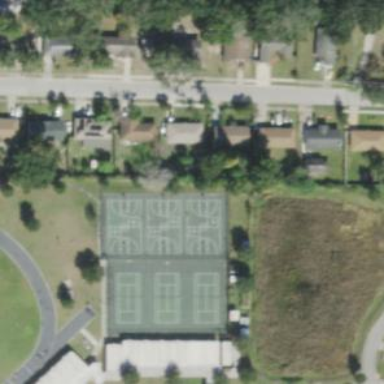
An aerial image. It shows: Tennis court on pitch.